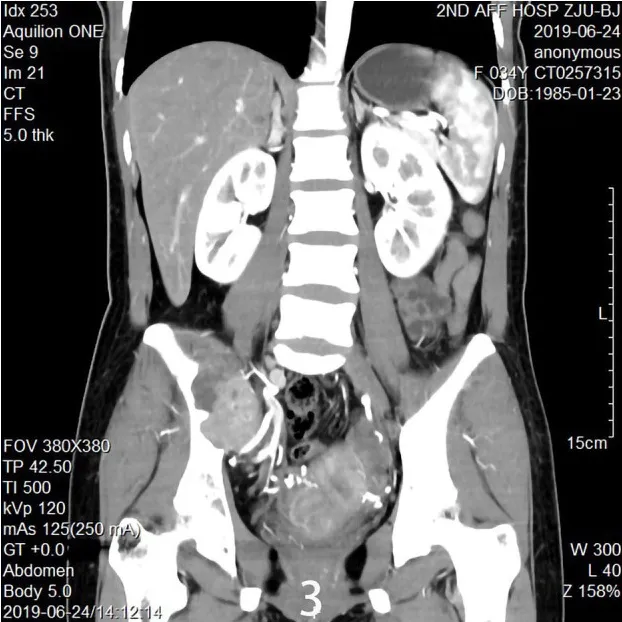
Imaging of the abdominal aorta shows the blood supply of the lesion came from the internal iliac artery.
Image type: radiology (ct)